This grayscale texture is a bearing vibration snapshot reshaped row-by-row into a square image. Determine the bearing's health state. Answer with exactly one of: normal, inner_race, outer_race, ball.
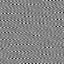
Answer: outer_race